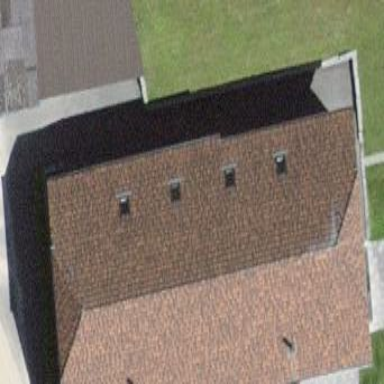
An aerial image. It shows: Terrace building with half-hipped roof made of roof tiles.